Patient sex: F
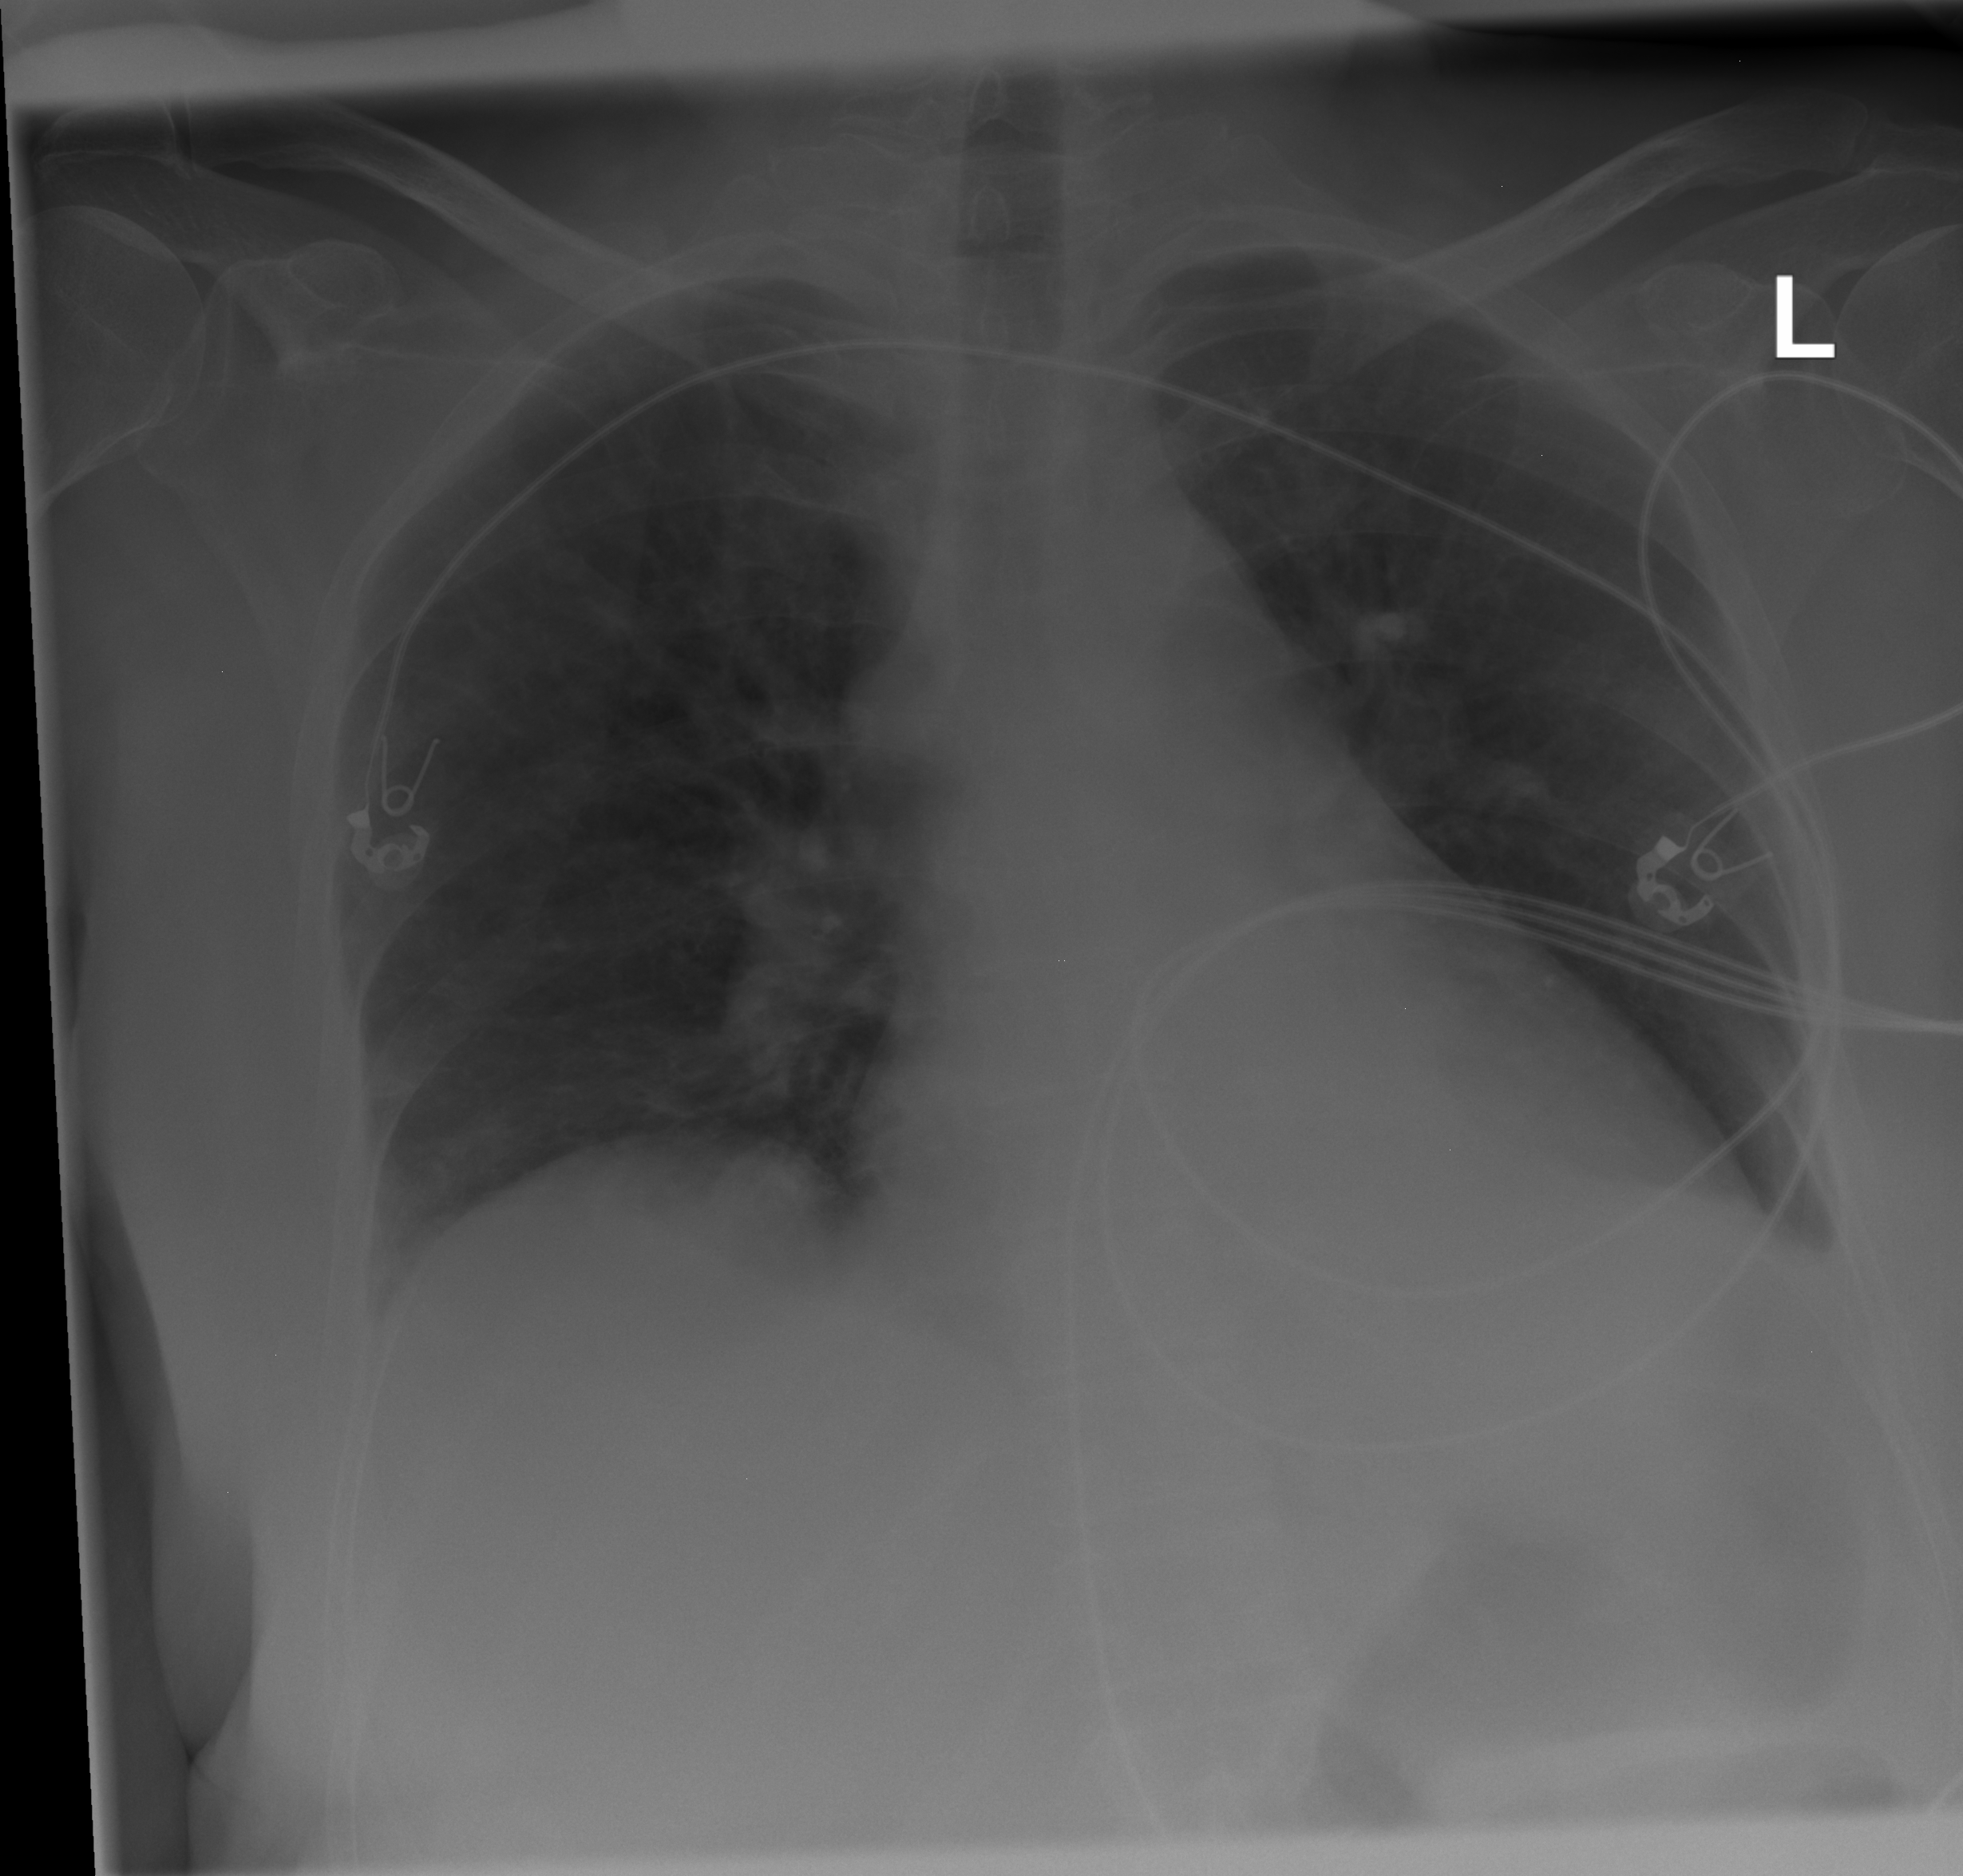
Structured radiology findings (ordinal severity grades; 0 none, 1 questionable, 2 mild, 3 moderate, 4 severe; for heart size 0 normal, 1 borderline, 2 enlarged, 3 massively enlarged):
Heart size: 2
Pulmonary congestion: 1
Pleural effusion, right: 1
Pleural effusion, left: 2
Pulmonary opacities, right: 0
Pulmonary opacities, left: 0
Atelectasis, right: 1
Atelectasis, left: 1